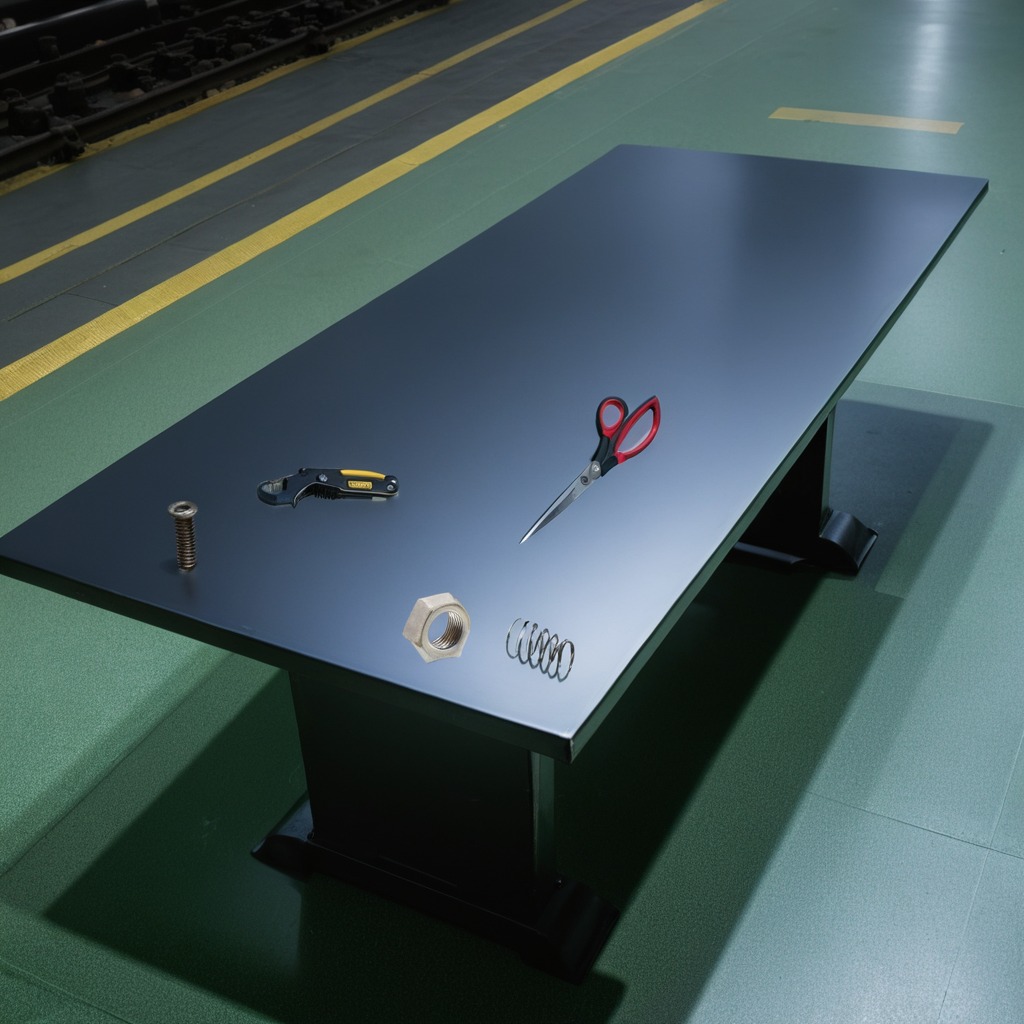
A utility knife, a metal machine screw, a coiled metal spring, a pair of scissors, and a metal nut are lying on a clean empty table in a railway signal maintenance room lit by harsh overhead fluorescents.